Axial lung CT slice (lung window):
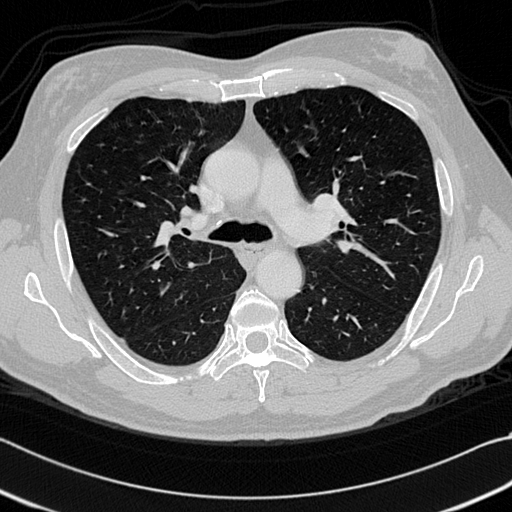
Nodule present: no